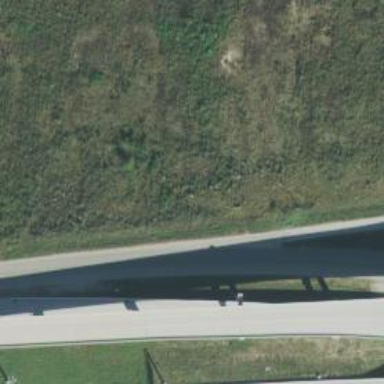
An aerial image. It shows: Frontage road connected to secondary link road.